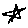
Label: star